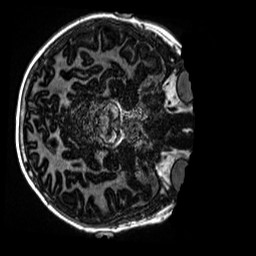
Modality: MP2RAGE
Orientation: axial
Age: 9
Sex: male
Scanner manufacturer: siemens
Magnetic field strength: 3 T
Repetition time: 4 s
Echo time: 0.00299 s